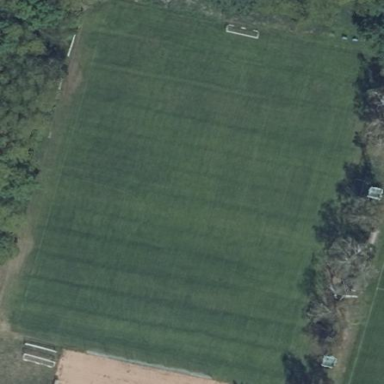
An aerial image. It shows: Soccer pitch for leisure land activities.